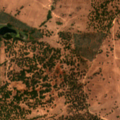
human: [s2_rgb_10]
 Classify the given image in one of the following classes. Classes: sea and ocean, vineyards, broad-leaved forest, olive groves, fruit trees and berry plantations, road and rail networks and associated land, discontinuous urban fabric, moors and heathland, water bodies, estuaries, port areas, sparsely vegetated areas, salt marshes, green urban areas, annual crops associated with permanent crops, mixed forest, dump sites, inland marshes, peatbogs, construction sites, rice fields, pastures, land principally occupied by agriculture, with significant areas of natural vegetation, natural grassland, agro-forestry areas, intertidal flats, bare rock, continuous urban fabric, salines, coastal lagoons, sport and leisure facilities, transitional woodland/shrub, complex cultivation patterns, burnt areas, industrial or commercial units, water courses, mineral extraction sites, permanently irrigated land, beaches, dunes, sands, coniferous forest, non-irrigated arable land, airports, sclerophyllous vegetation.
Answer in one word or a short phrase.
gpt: non-irrigated arable land, pastures, agro-forestry areas